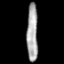
Tissue: skin
Cell type: Others
Senescence score: 0.7886
Nuclear area (px): 635
Mean DAPI intensity: 163.587